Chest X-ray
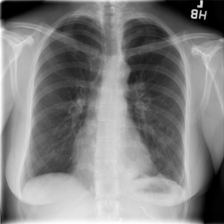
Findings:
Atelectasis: negative
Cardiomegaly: negative
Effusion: negative
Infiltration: negative
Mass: negative
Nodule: negative
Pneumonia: negative
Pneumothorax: negative
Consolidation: negative
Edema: negative
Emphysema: negative
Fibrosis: negative
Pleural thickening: negative
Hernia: negative